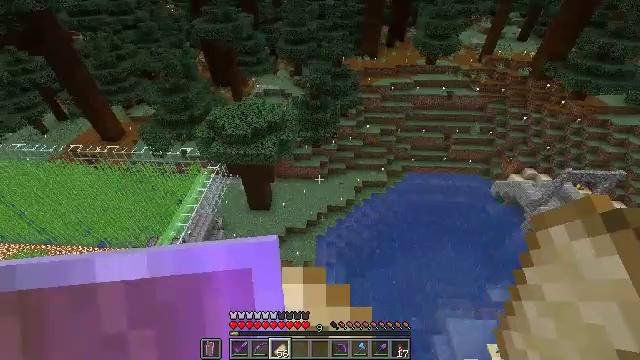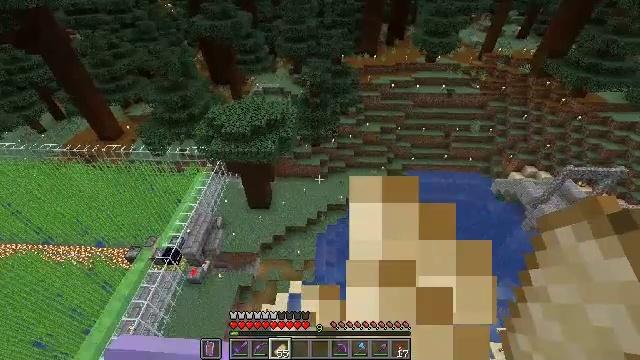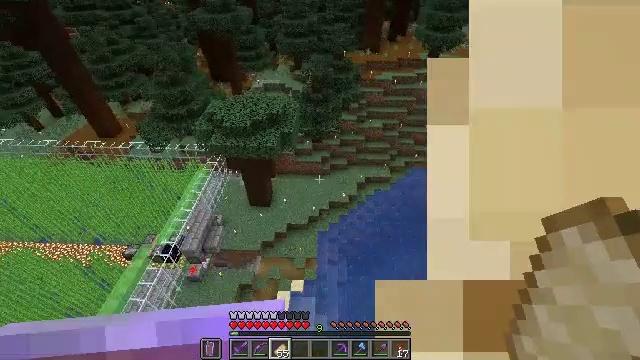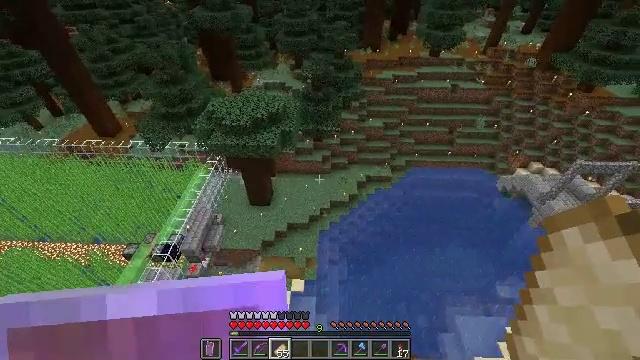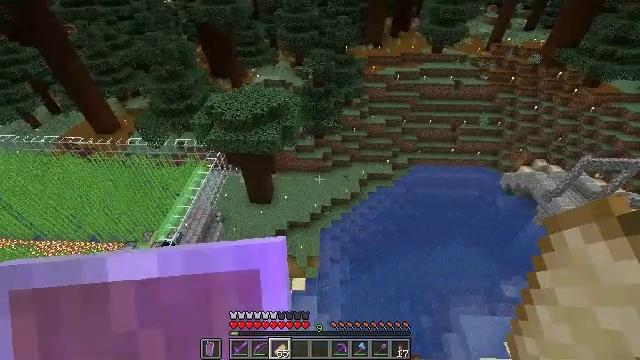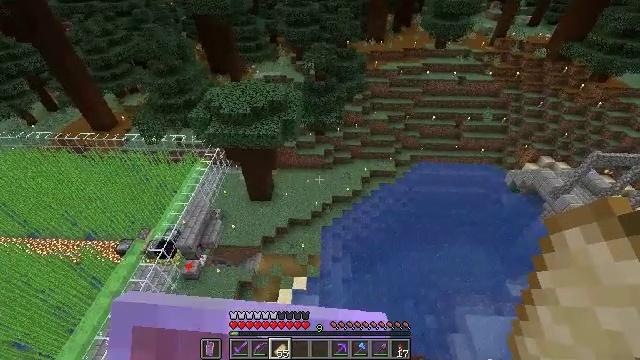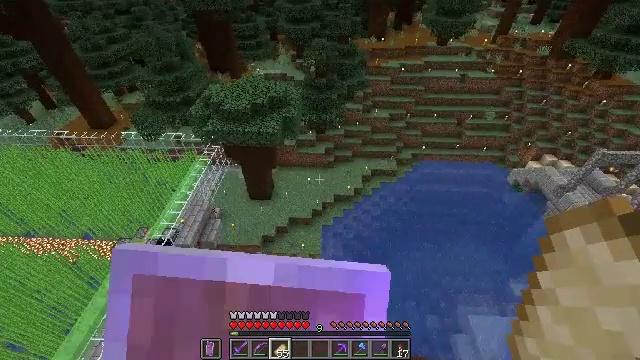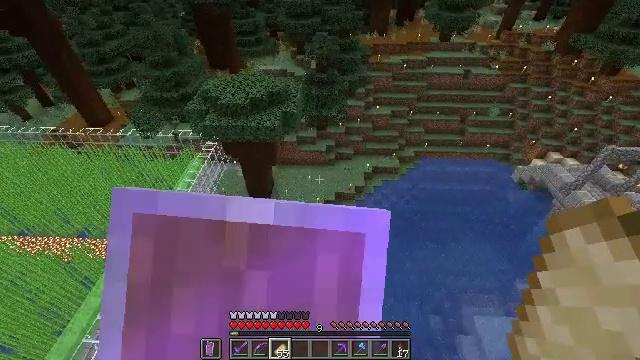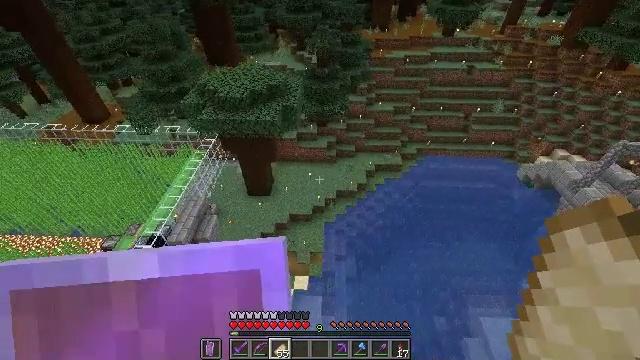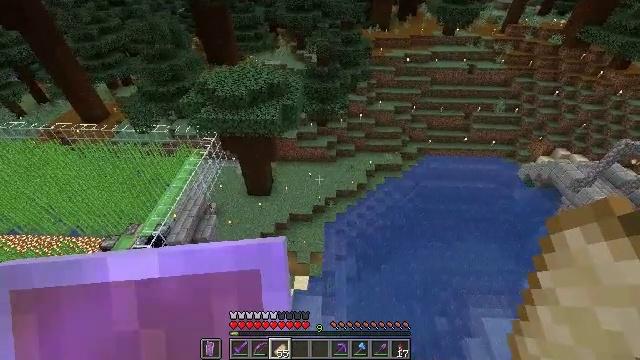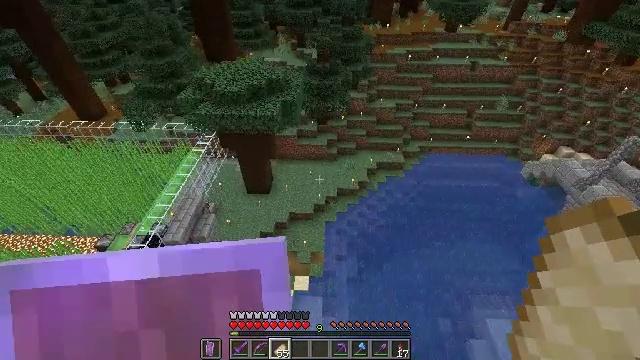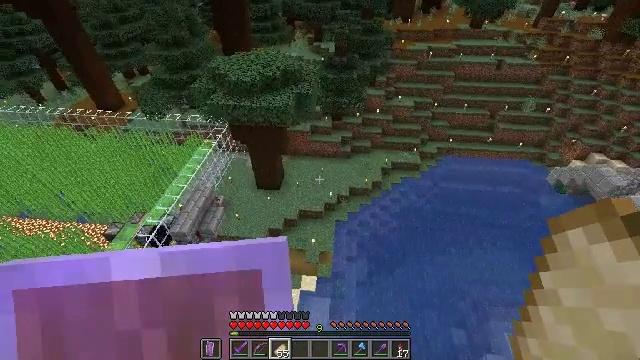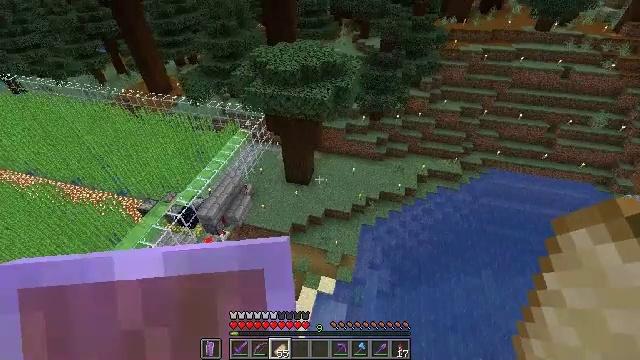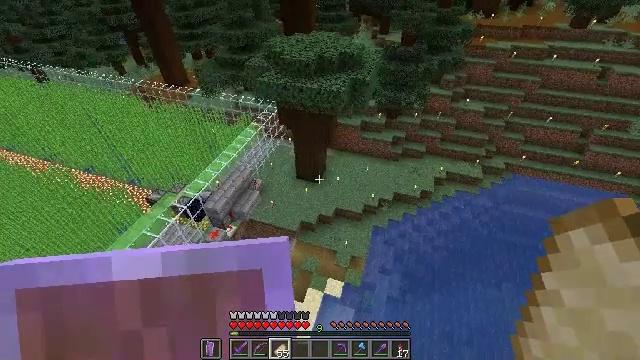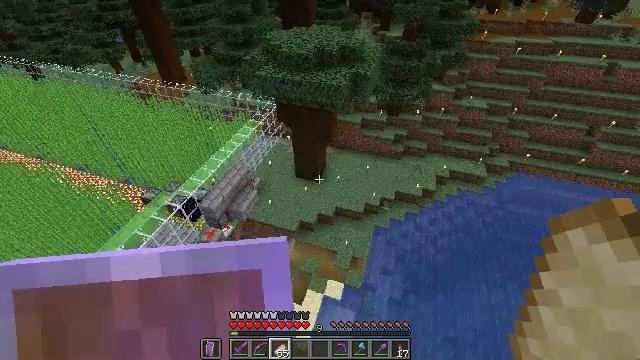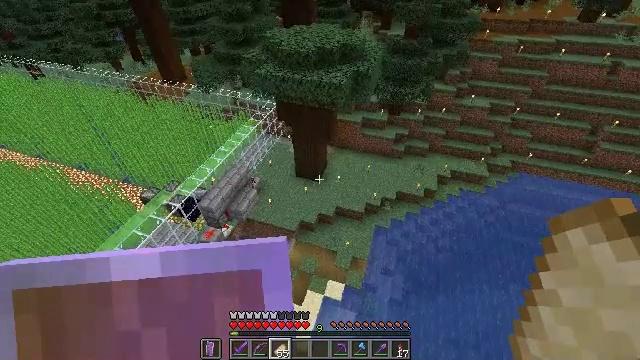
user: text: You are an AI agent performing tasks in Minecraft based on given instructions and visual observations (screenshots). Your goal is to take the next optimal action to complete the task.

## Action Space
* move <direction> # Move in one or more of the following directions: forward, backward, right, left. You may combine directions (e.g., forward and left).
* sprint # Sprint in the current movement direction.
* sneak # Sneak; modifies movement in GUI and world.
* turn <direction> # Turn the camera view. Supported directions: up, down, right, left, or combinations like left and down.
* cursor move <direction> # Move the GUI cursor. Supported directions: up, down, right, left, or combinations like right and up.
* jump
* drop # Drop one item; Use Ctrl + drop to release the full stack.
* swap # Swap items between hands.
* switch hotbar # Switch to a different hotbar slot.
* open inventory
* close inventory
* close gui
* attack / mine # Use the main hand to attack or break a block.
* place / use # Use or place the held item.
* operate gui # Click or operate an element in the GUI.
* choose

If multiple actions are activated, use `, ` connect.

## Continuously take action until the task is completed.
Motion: motion action
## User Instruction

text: Break the comparator from the circuit.
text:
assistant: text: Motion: use / place
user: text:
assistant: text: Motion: use / place
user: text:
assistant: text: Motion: use / place
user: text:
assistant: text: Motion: use / place
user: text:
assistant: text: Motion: use / place
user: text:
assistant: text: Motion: use / place
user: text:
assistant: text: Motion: use / place
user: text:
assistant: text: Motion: no_op
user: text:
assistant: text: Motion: no_op
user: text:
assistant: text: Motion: no_op
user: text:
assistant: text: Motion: turn left
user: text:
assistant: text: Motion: turn left
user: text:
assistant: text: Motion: turn left
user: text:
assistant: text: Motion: no_op
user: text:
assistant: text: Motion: no_op
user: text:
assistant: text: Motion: turn left
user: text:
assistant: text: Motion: no_op
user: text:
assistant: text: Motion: no_op
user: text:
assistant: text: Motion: no_op
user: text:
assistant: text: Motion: turn left
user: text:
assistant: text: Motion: turn left and down
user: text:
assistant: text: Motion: no_op
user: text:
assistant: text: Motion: no_op
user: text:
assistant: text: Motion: no_op
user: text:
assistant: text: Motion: no_op
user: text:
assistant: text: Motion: no_op
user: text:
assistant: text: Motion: turn left and down
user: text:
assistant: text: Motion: turn left and down
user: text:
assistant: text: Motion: turn left and up
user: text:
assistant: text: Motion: turn left and up